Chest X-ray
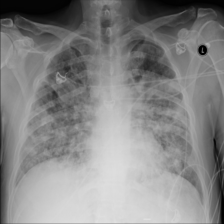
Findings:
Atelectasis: negative
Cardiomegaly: negative
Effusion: negative
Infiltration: negative
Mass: negative
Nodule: negative
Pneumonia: negative
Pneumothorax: positive
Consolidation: negative
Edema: negative
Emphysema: negative
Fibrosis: negative
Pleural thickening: negative
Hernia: negative